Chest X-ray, PA view. Patient: 24 years old, sex M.
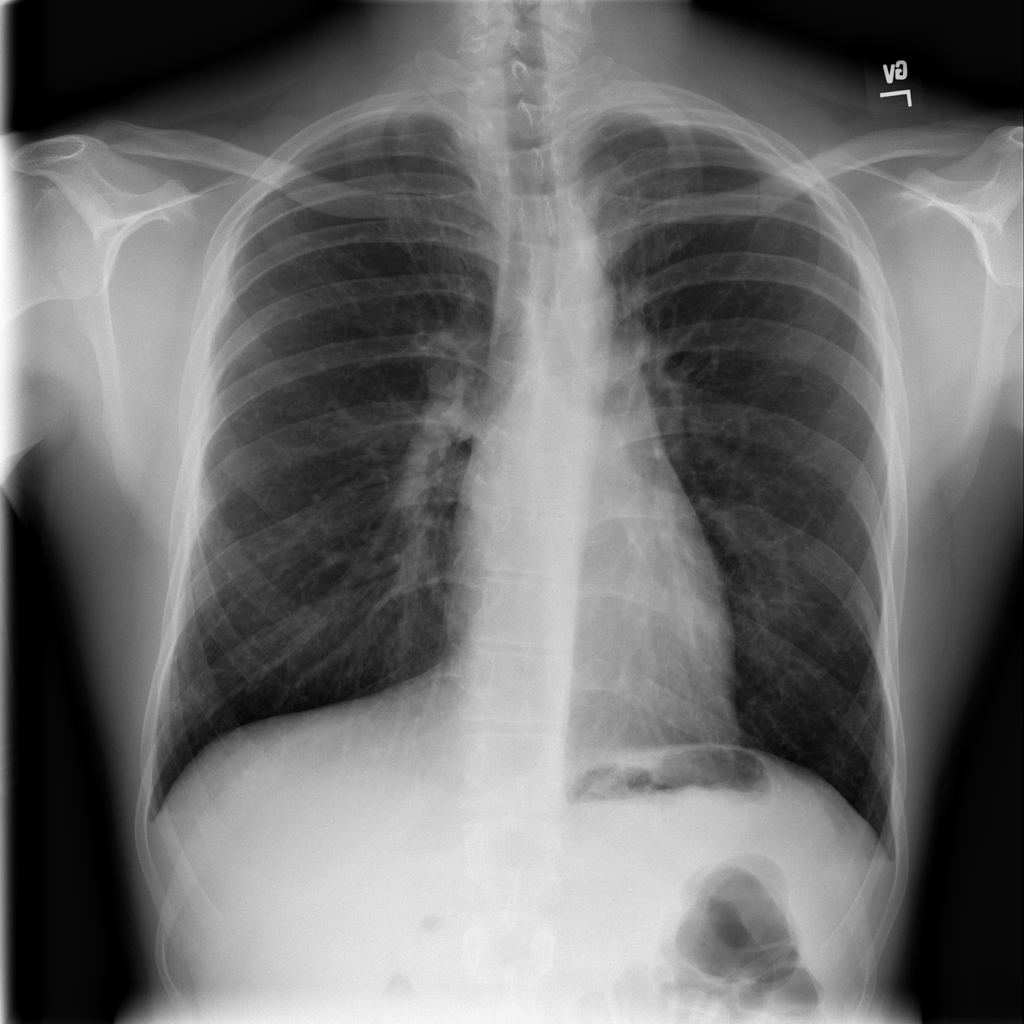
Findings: No Finding